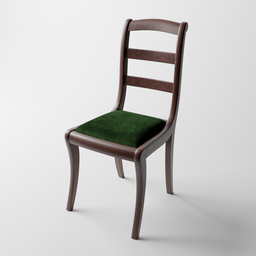
Label: furniture